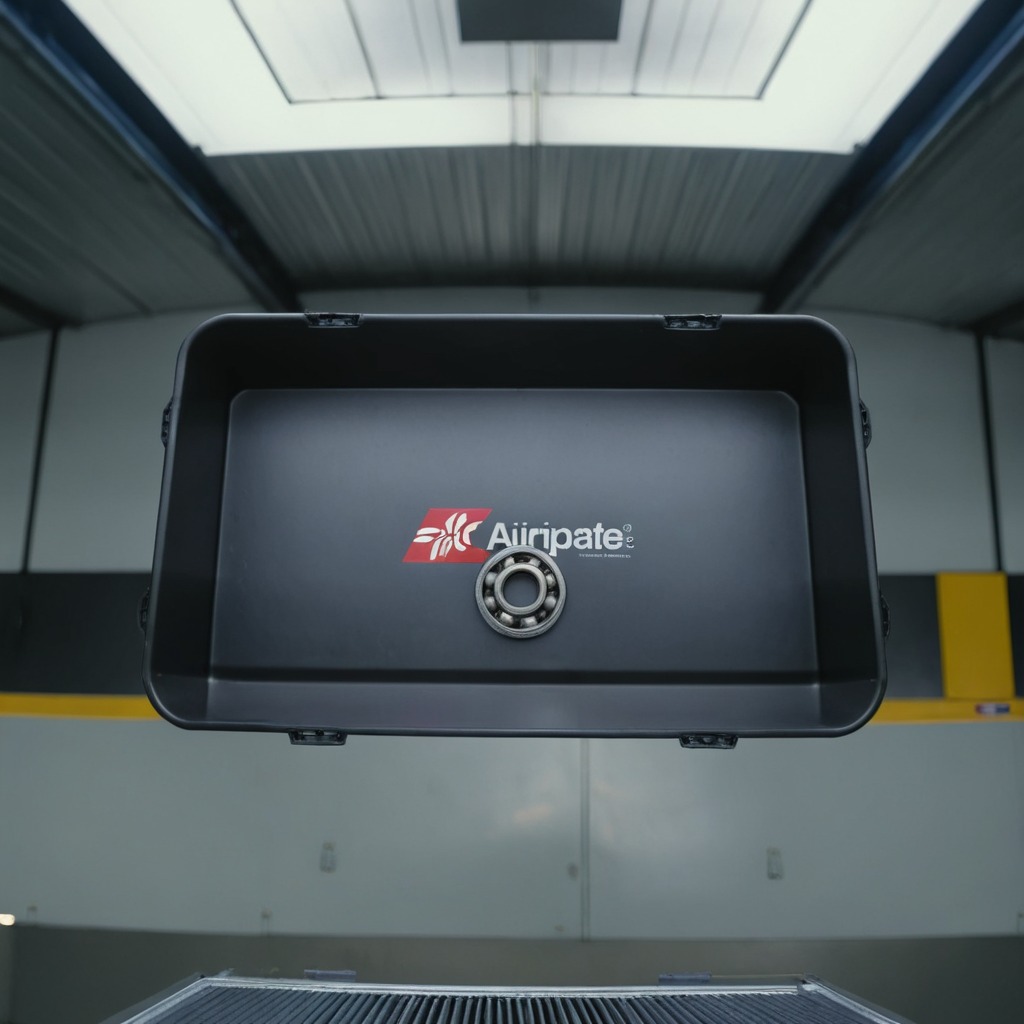
A metal ball bearing is lying on a toolbox surface in an airplane hangar workshop 8K.